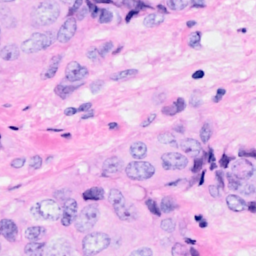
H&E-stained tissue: Breast